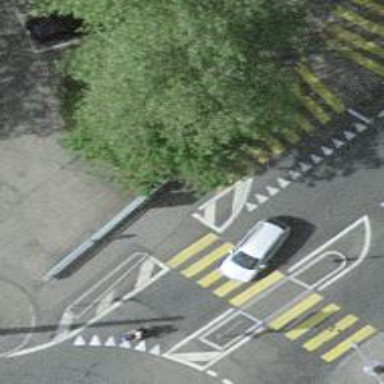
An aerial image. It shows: Kerb serving as barrier.